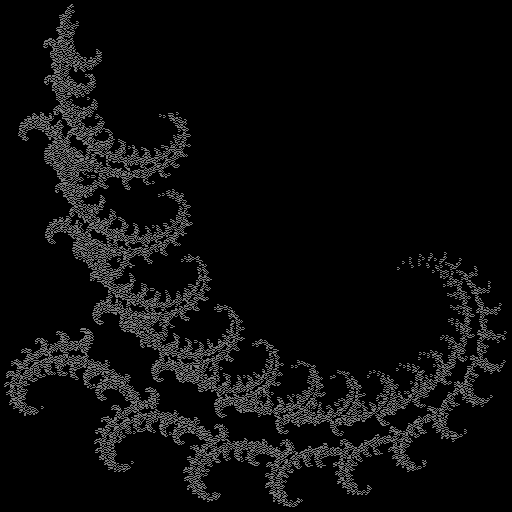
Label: coral